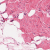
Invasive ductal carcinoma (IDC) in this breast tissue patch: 0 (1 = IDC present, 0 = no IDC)